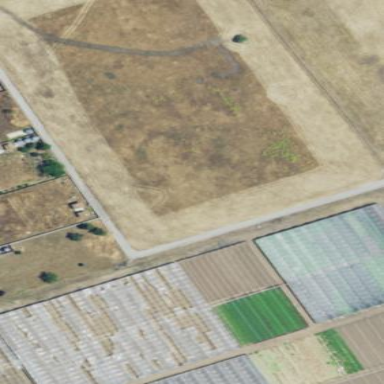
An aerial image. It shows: Greenhouse.